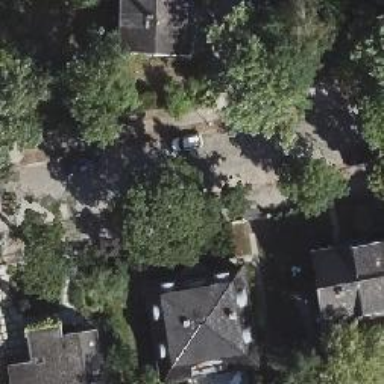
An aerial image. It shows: Residential road with sidewalks on both sides.